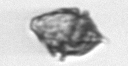
Label: Kryptoperidinium_triquetrum